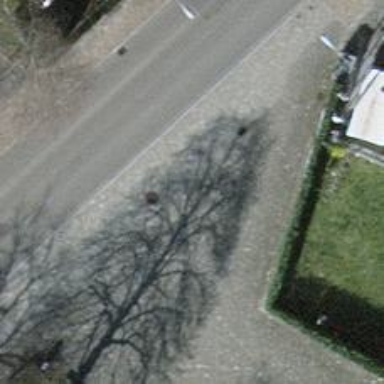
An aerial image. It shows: Sidewalk with sett surface.